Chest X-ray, AP view. Patient: 18 years old, sex F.
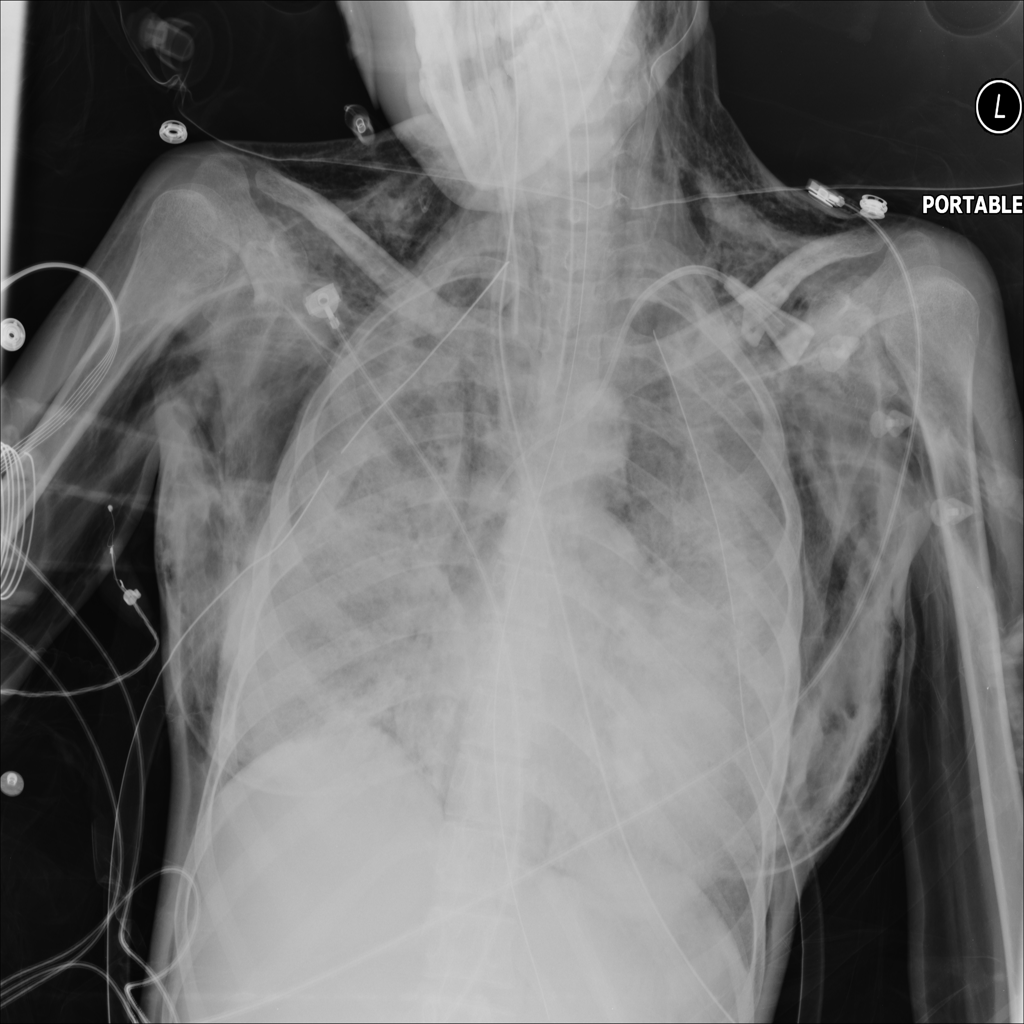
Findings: Infiltration